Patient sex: M
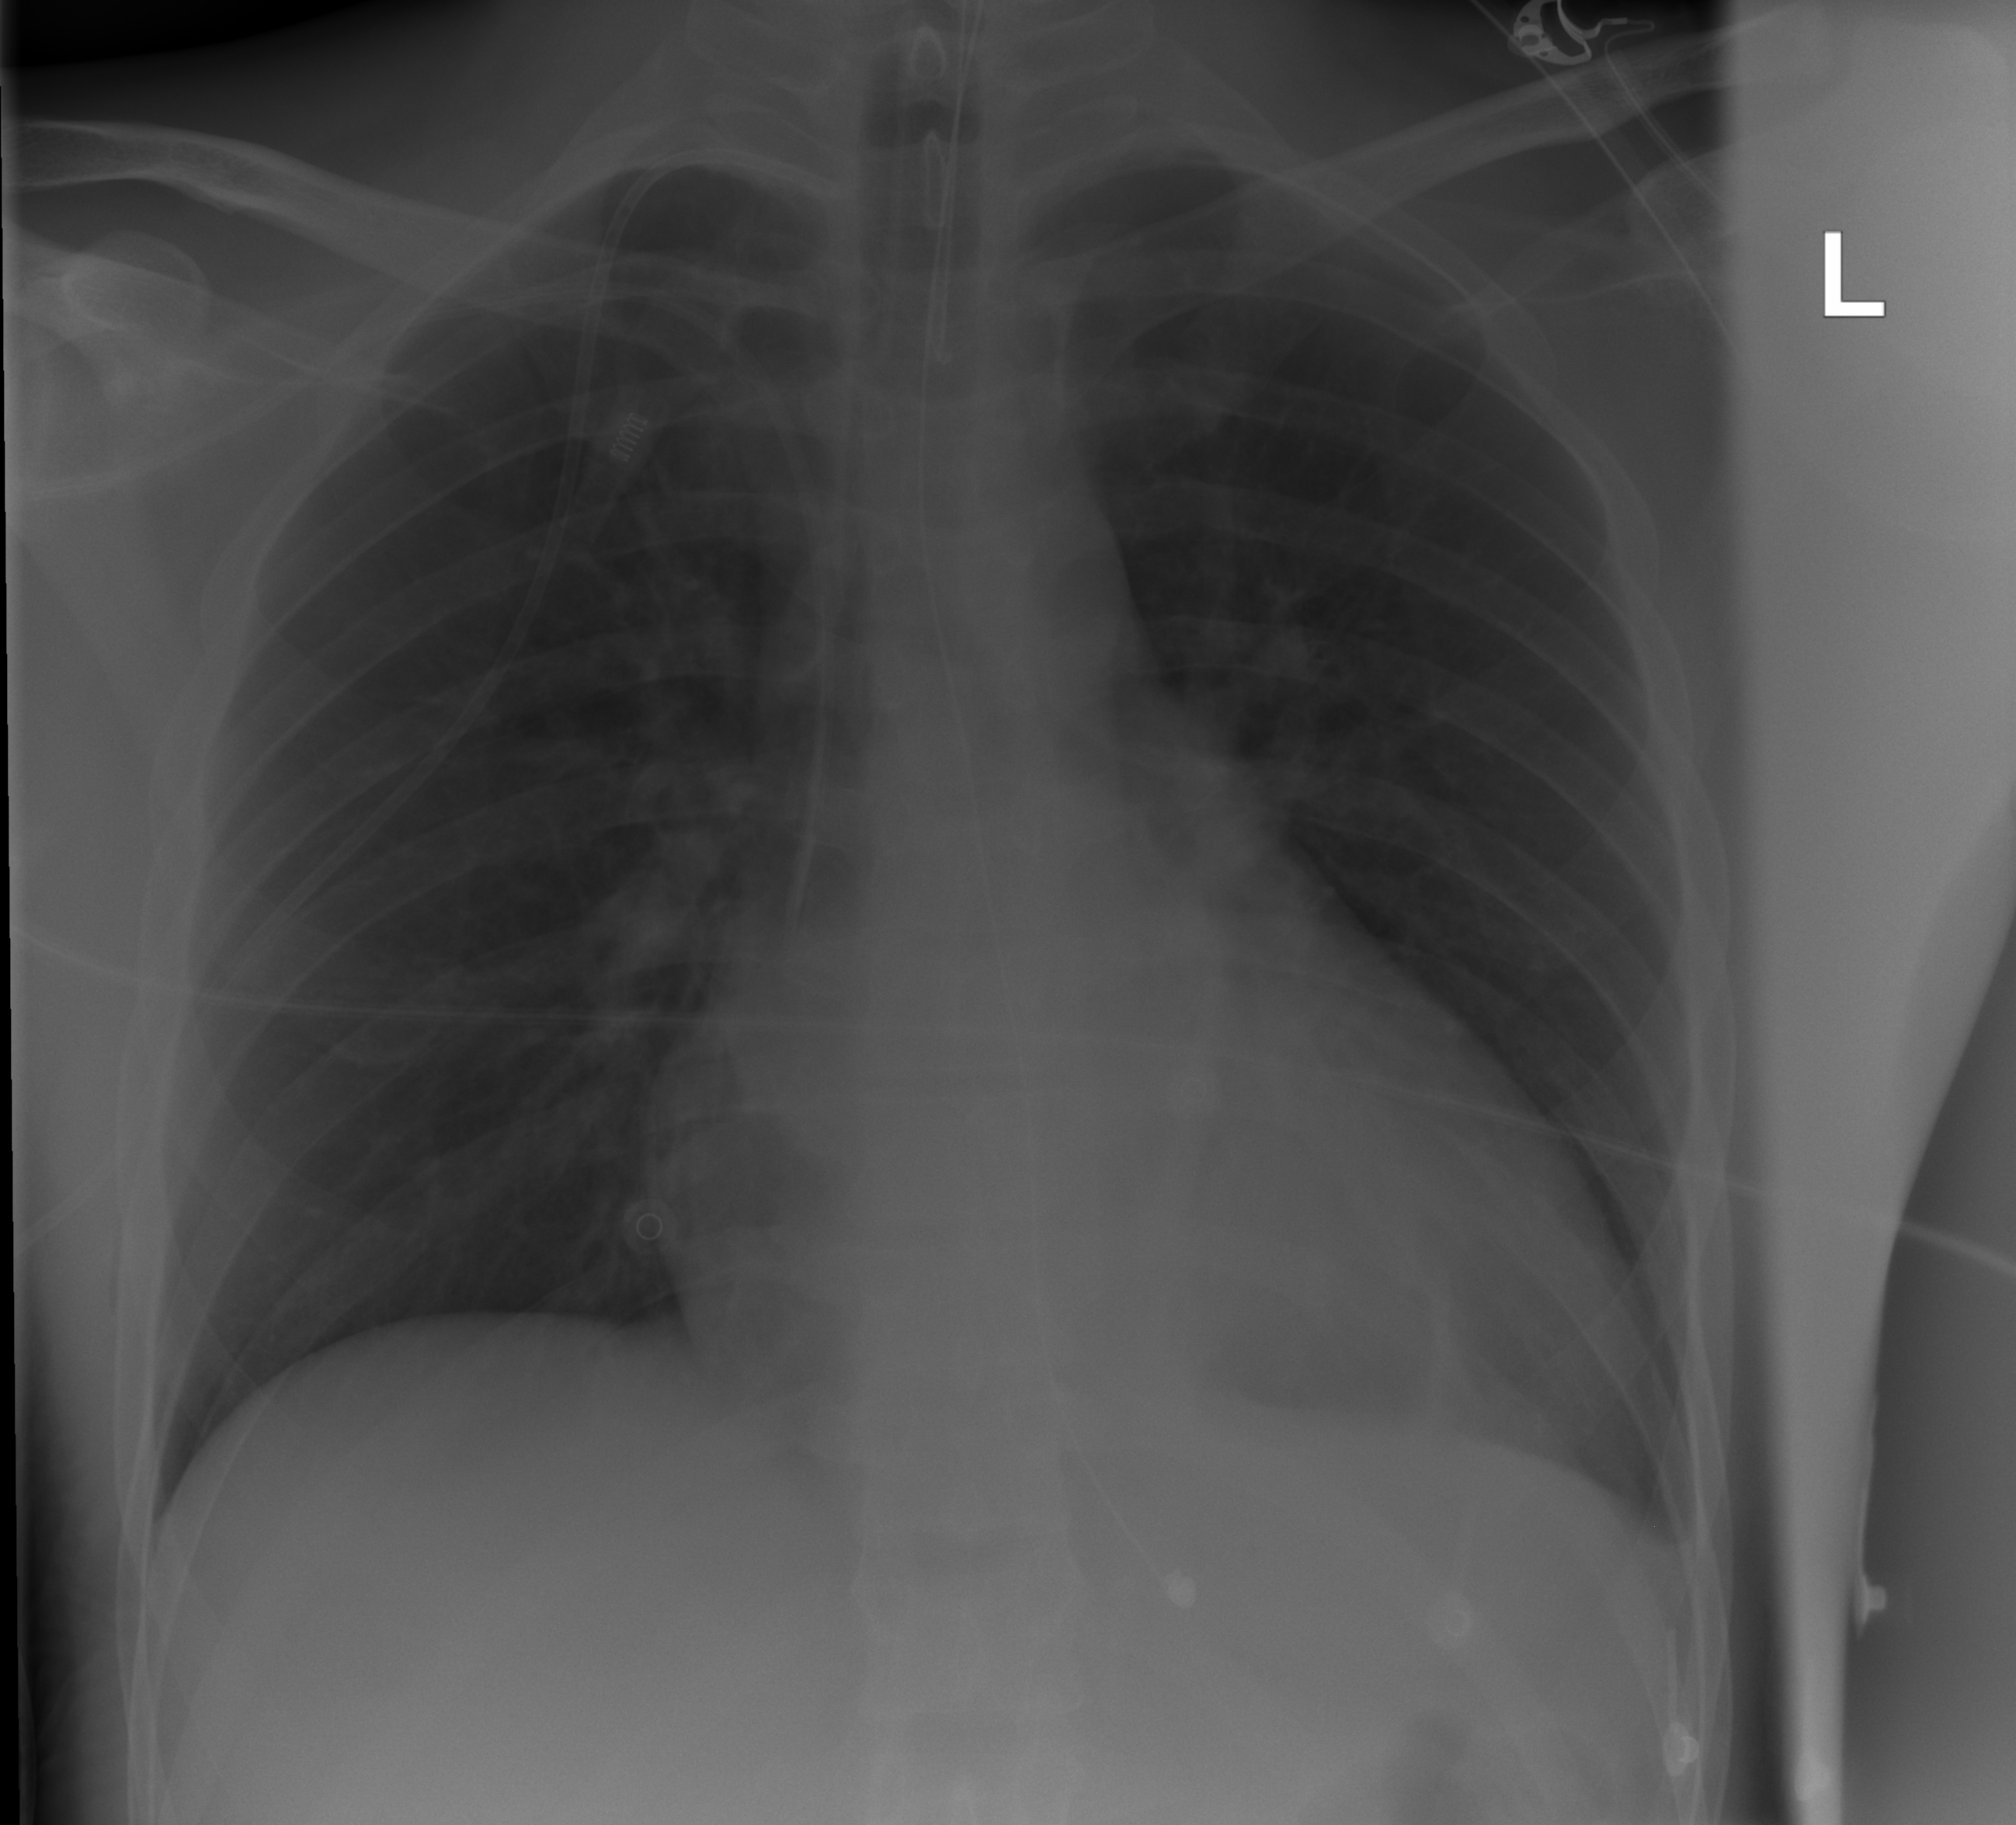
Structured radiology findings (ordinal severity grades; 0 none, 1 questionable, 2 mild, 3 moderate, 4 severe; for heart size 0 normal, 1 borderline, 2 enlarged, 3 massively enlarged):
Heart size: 2
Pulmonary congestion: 0
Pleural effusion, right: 0
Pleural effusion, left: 0
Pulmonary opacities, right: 0
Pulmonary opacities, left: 0
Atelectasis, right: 1
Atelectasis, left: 0